Question: At first sorry for bad english, Im deafinitely not specialized into math-english.
I have a system of equations:

I need to get clean x. I can use rest of symbols. Just get the x.
Thanx in advance.
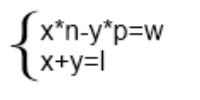
Answer: You have two equations with two unknowns: x and y. This is a pretty standard linear algebra problem.
'''
n*x -p*y = w
x + y = I
'''
Wolfram Alpha can give you the solution easily:
<URL>
Multiply that inverse by the right hand side and you'll have your answer:
<URL>*%7Bw%2C+I%7D
If that's too much for you, then I'd solve the second equation for y:
'''
y = I -x
'''
Substitute that value into the first equation:
'''
n*x -p*(I-x) = w
'''
Simplify by rearranging so only x remains on the left hand side:
'''
(n+p)*x = w+p*I
'''
Solve that equation for x:
'''
x = (w+p*I)/(n+p)
'''
Substitute that back into the other equation to get y:
'''
y = I - (w+p*I)/(n+p)
'''